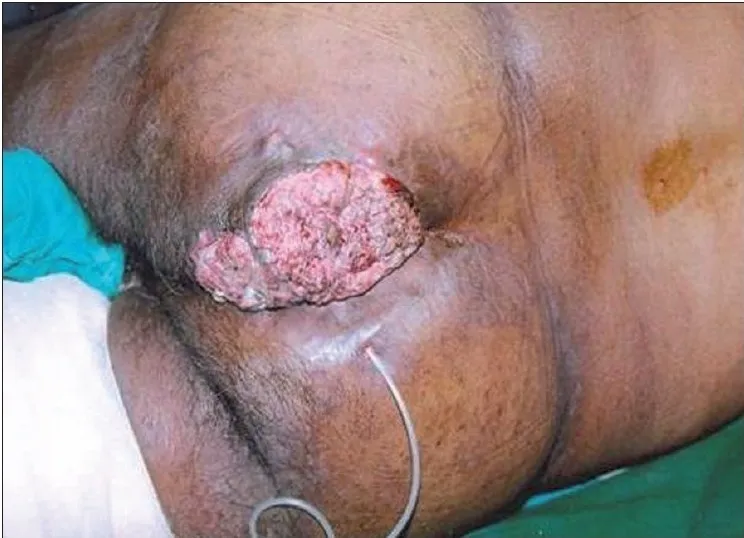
Photograph showing ulceroproliferative lesion over left gluteal region with chronic discharging sinus over right gluteal region.
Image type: medical_photograph (other_medical_photograph)